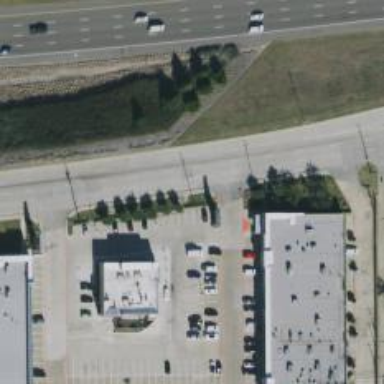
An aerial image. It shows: Secondary road with frontage road.